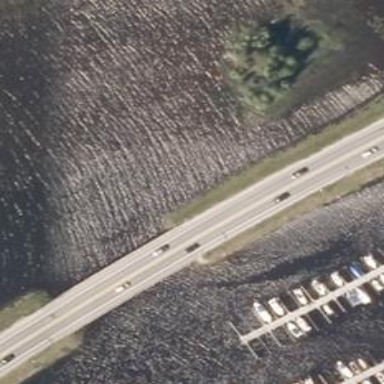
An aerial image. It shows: Motor road bridge with asphalt surface. The bridge is part of trunk highway.